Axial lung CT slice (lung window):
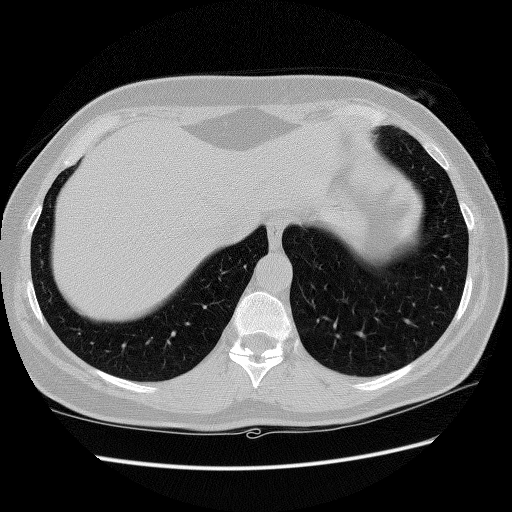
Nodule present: no